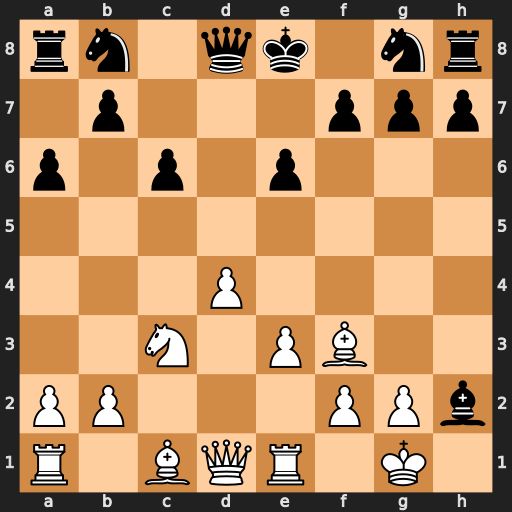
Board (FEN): rn1qk1nr/1p3ppp/p1p1p3/8/3P4/2N1PB2/PP3PPb/R1BQR1K1
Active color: w
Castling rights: kq
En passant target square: -
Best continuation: Kxh2